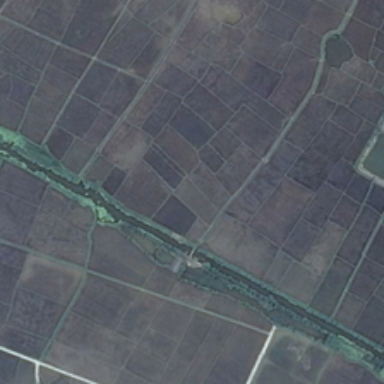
A small straight river is in many pieces of brown farmlands .